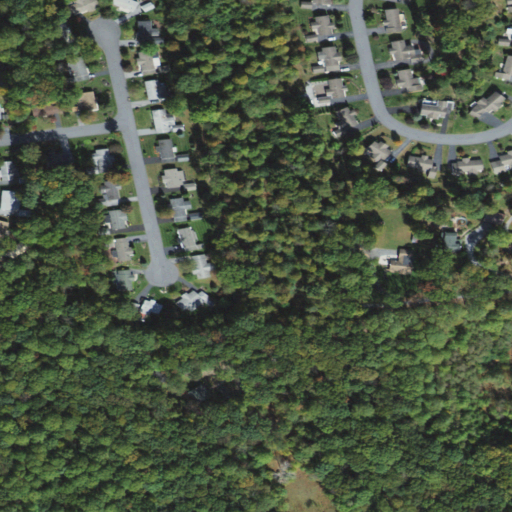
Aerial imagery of mountain in Pennsylvania named Hulls Hill containing deciduous forest, open development, low intensity development, medium intensity development, mixed forest, and high intensity development